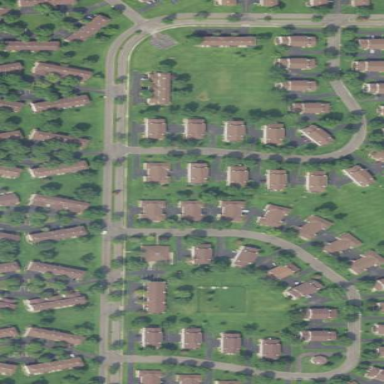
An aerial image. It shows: Residential area with townhomes.